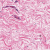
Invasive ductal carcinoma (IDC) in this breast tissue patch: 0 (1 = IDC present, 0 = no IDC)